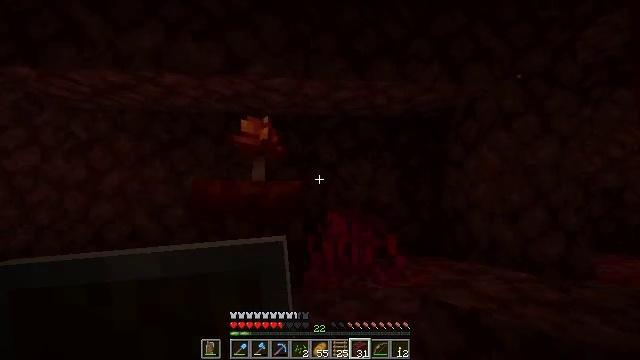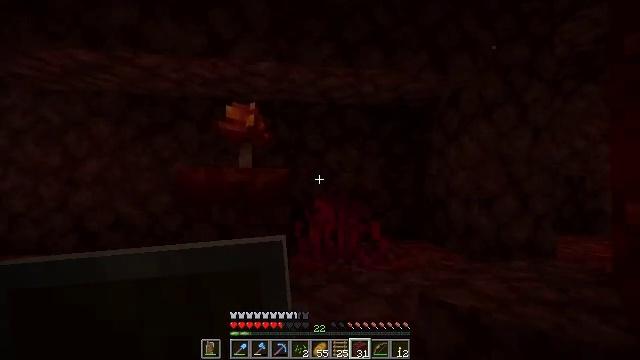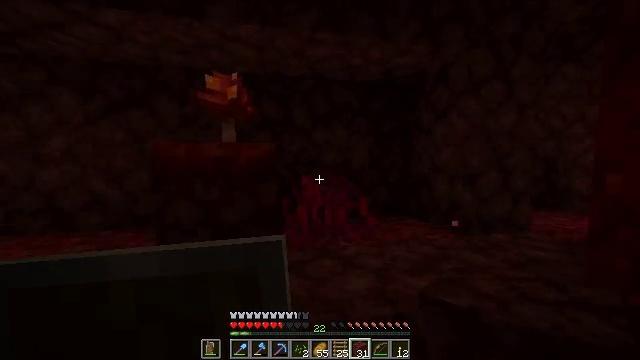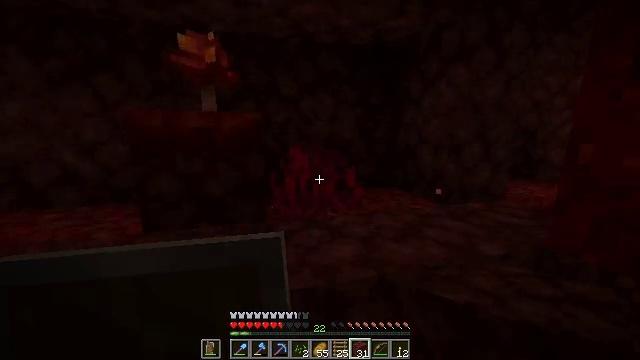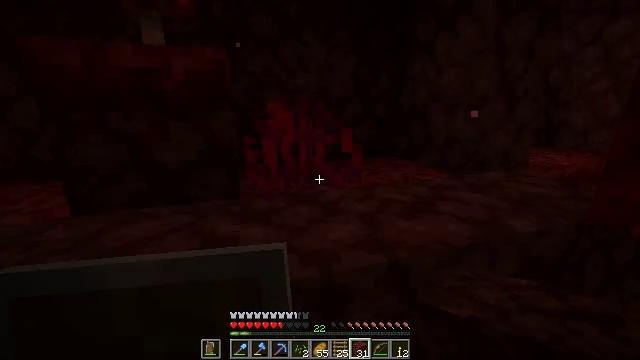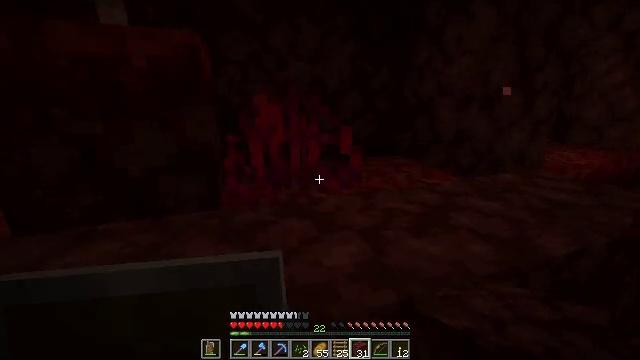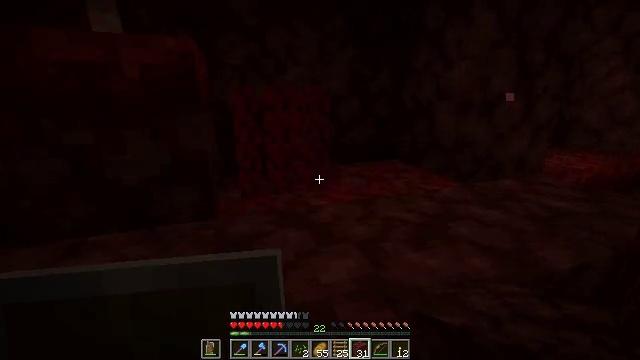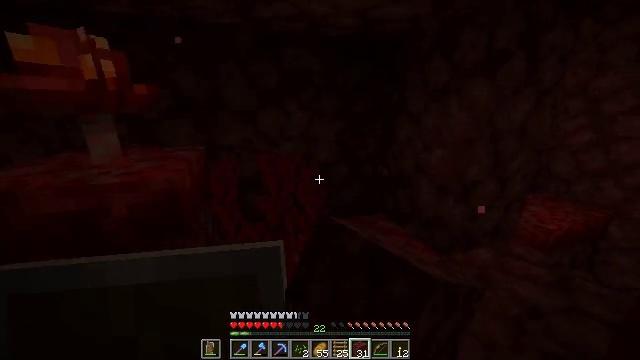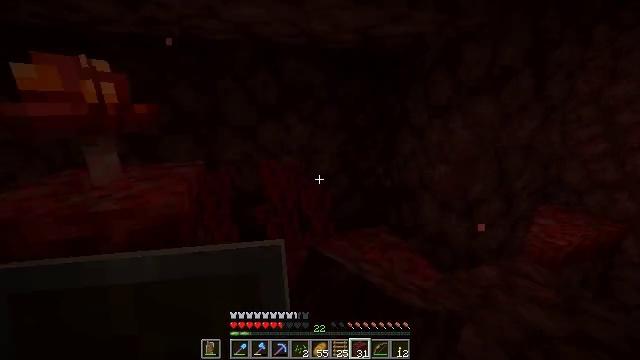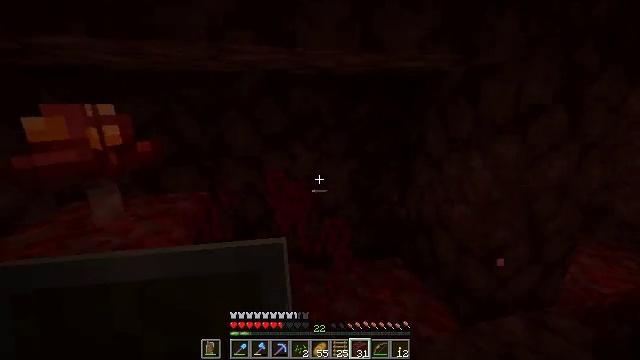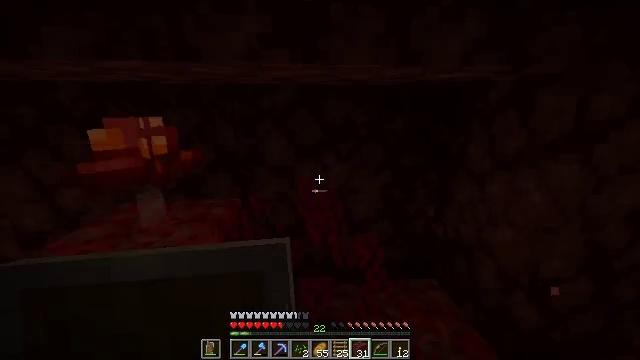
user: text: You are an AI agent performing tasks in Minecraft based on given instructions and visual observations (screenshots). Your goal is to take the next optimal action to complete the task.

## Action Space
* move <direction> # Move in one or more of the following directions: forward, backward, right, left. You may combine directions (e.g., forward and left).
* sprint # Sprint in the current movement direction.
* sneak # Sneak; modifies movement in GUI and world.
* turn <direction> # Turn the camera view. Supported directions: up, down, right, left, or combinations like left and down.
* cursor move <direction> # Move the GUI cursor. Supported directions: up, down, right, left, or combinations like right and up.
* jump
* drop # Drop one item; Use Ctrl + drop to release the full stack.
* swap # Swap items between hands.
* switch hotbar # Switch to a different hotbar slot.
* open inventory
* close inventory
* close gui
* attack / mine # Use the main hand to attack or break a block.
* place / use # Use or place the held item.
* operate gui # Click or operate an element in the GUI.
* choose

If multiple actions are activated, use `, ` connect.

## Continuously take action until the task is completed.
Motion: motion action
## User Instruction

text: Mine crimson roots from the ground.
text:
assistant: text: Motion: move forward, turn right and down, jump
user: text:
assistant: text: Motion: move forward, turn right and down, jump
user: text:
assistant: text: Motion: move forward, turn right and down, jump
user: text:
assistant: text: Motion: move forward, turn right and down, jump
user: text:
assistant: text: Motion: move forward, sprint, turn right and down, jump
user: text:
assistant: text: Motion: move forward, sprint, attack / mine, jump
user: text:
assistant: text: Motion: move forward, sprint, attack / mine, jump
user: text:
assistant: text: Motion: move forward, sprint, turn left, attack / mine, jump
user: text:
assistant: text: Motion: move forward, turn left, jump
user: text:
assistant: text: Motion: move forward, turn left and up, jump
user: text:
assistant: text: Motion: jump